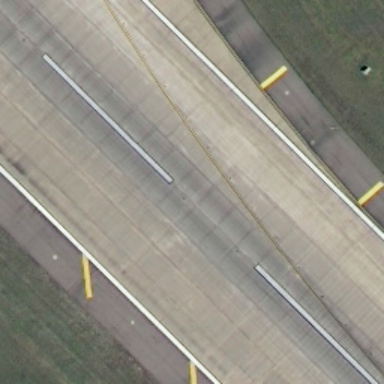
It is a straight runway with some mark lines on it .